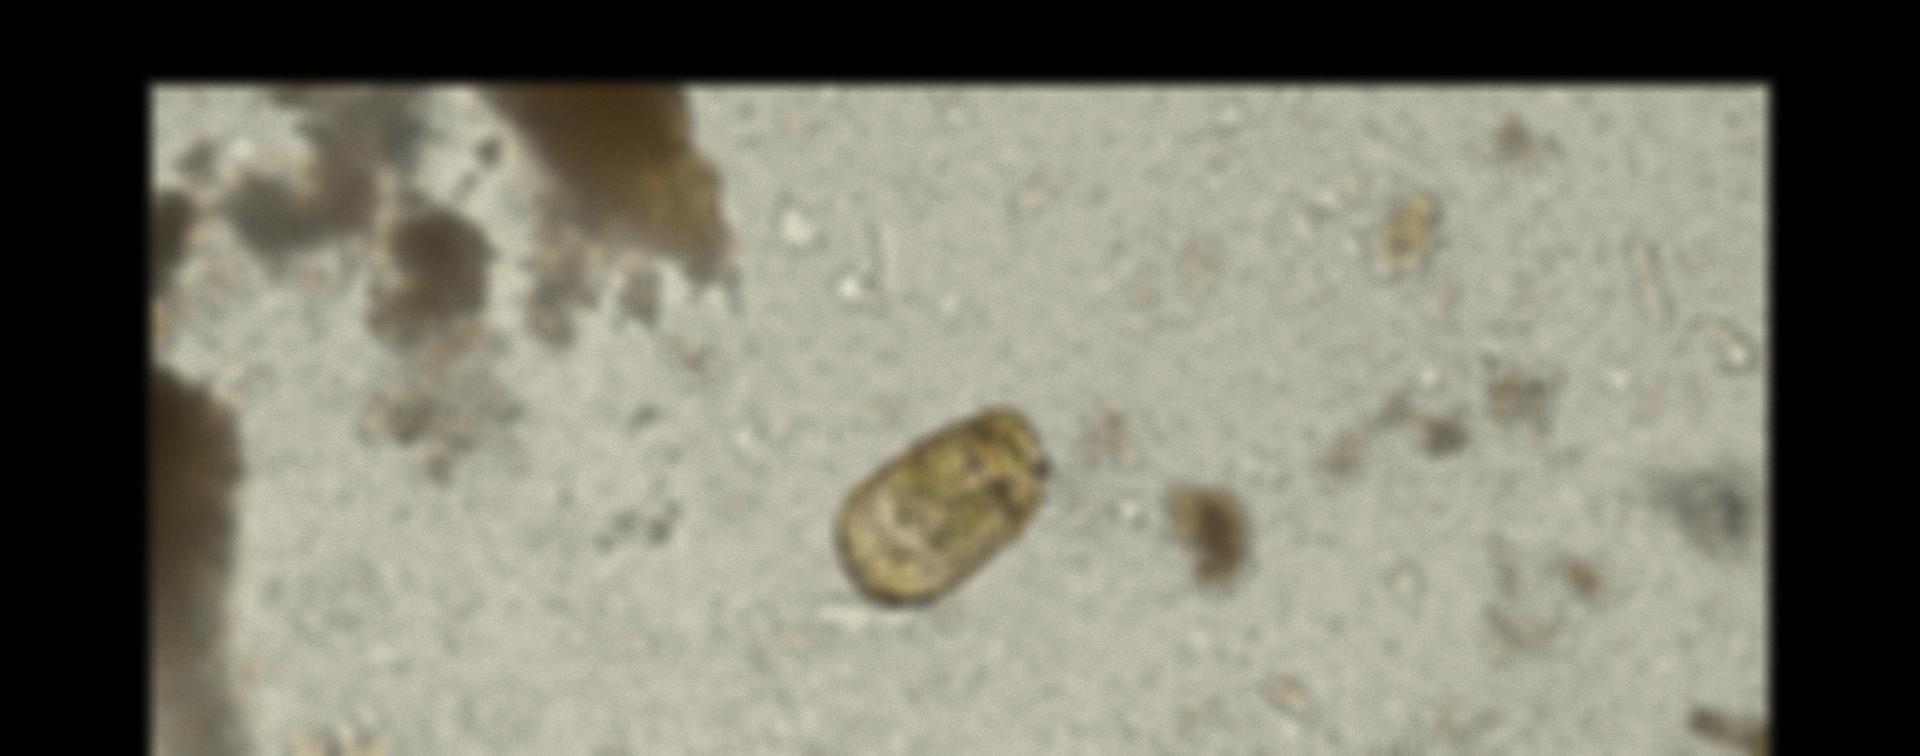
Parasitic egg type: Paragonimus spp